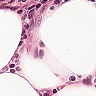
Metastatic tissue present: no